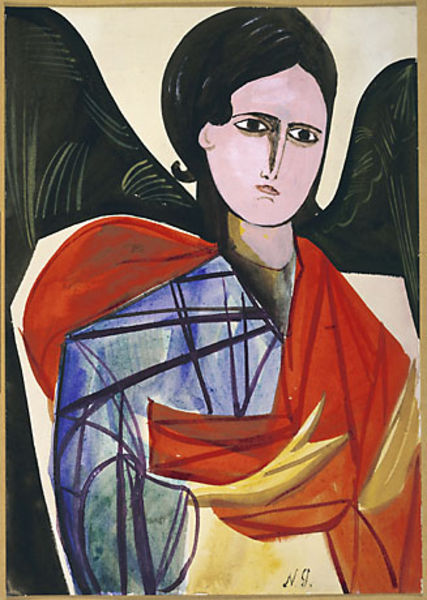
Titel: The Angel, The Angel
Künstler: Natal'ia Sergeevna Goncharova
Standort: Amherst (Massachusetts, USA)
Institution: Mead Art Museum, Amherst College
Schlagwörter: blue, oil, red, black, dress, expressionism, hair, nose, painting, portrait, woman, yellow, pink, hand, angel, eyes, shawl, cubist, mouth, expressionist, abstract, cloak, neck, ears, picasso, colour, linear, russian, geisha, bild, farbe, demon, ng, pattered